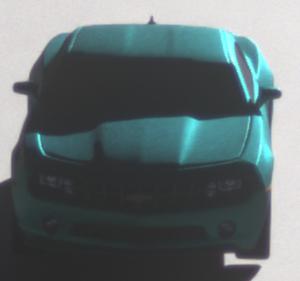
Make: Chevrolet
Model: Camaro Cabriolet 6.2 V8
Detailed model: Camaro (V) Coupé
Model produced from: 2011/09
Model produced until: 2014/02
Doors: 2
Color: blue
Road condition: dry road
Daytime: sunrise or sunset
Contrast: medium contrast